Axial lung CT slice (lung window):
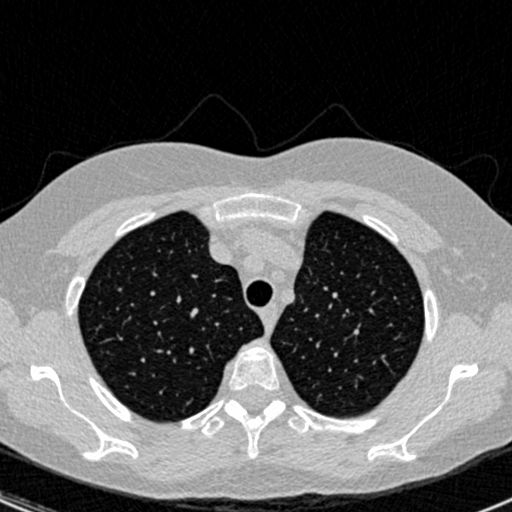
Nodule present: no